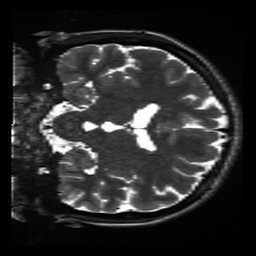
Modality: inplaneT2
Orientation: coronal
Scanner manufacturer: siemens
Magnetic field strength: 3 T
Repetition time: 11 s
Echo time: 0.059 s